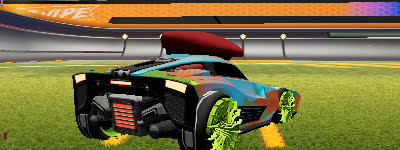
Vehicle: breakout